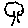
Label: tree